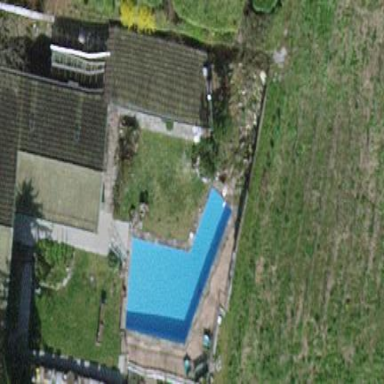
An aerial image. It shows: Swimming pool located in leisure land.